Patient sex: M
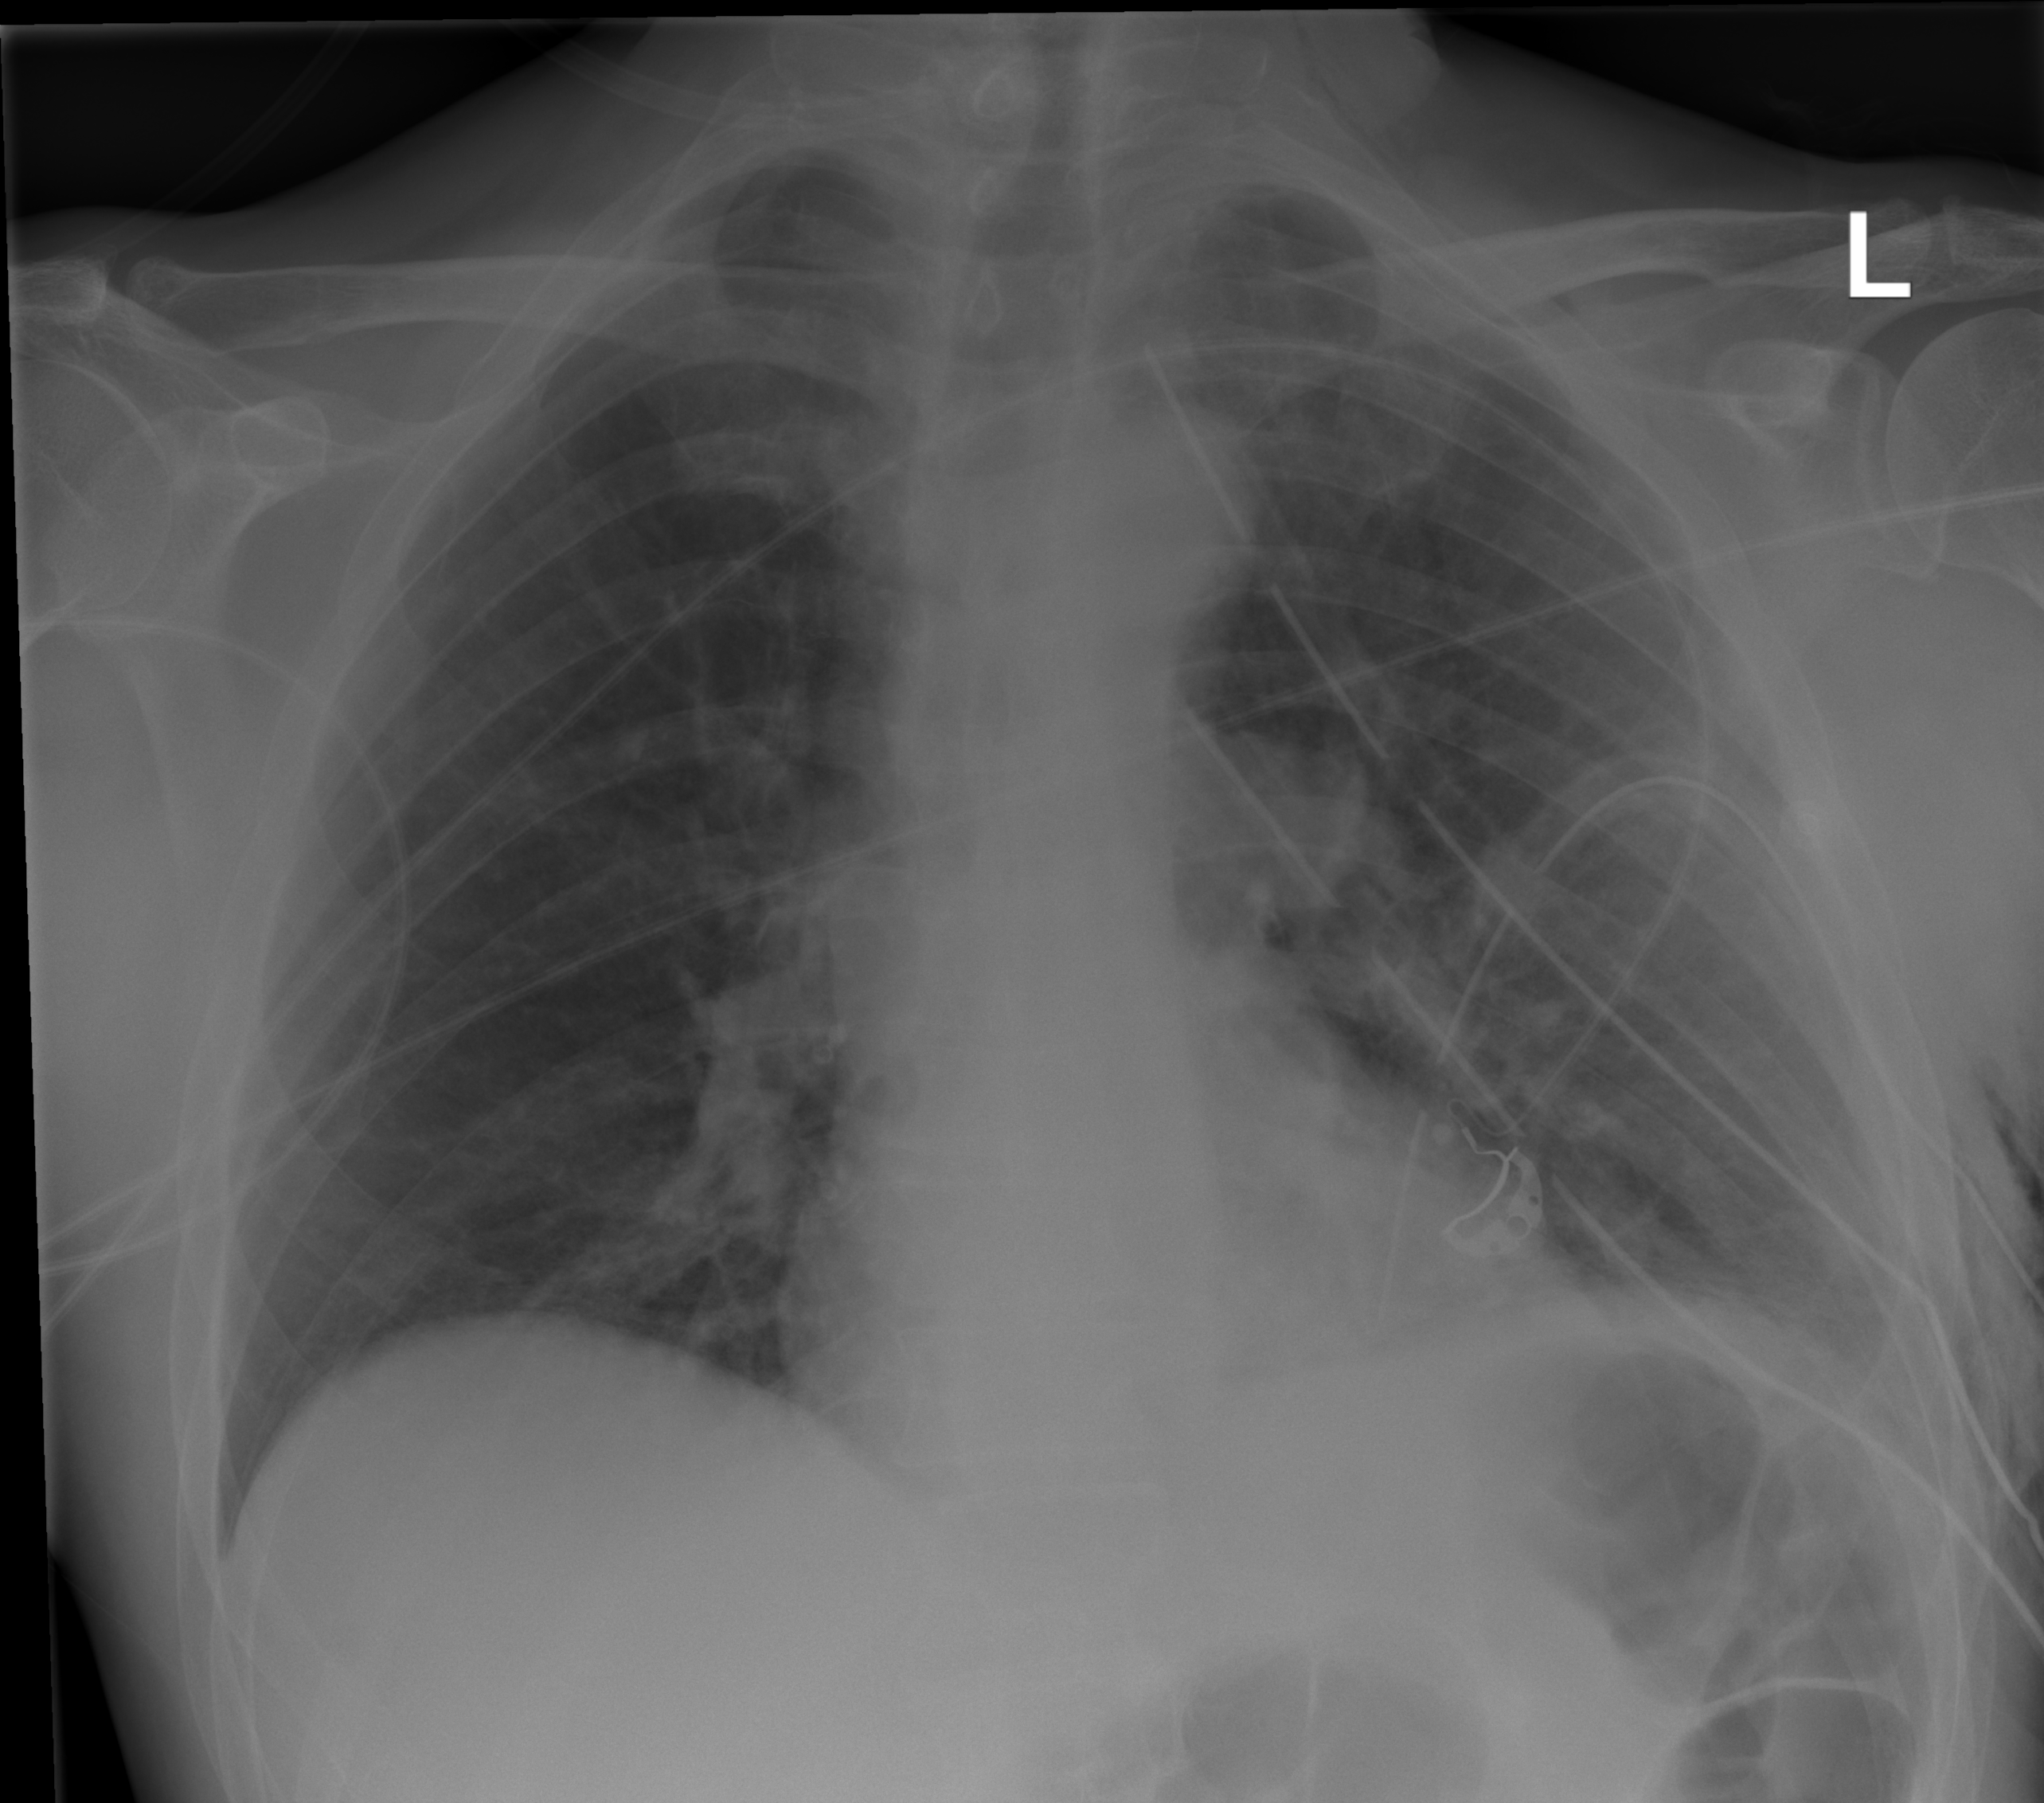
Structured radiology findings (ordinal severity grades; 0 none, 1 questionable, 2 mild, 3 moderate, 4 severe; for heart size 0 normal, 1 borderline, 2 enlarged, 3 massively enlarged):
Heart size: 0
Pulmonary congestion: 0
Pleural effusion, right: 0
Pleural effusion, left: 1
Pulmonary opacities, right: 0
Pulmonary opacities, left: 0
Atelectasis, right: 1
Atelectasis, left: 1